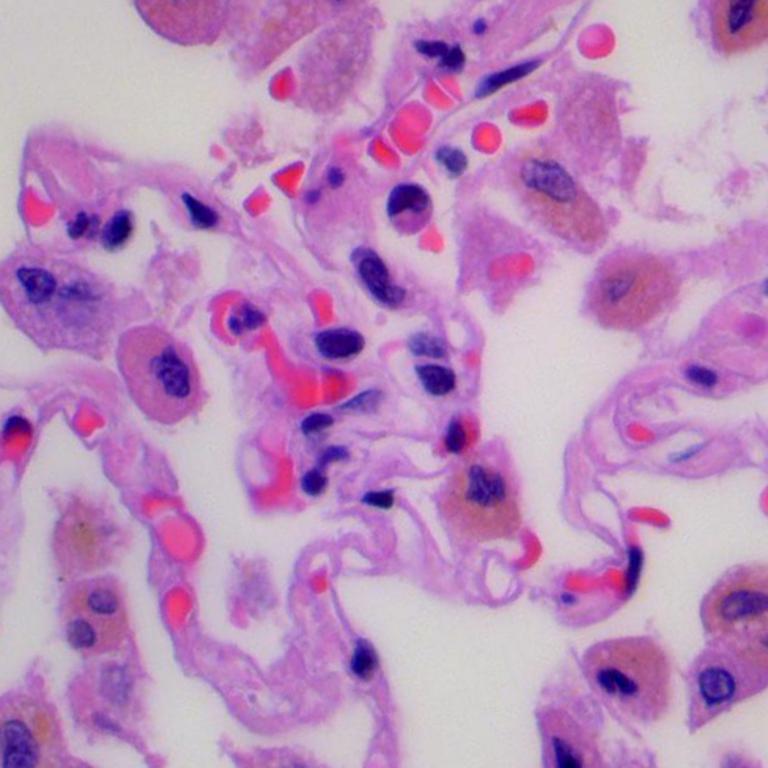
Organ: lung
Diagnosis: benign